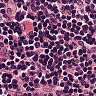
Metastatic tissue present: no